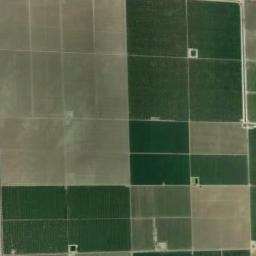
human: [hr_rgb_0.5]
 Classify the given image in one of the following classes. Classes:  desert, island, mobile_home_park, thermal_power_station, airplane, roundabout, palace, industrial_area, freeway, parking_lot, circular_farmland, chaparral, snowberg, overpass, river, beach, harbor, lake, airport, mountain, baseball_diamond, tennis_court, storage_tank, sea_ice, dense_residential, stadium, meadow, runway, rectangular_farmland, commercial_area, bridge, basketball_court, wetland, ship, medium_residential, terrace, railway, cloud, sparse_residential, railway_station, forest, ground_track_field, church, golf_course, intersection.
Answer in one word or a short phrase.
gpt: rectangular_farmland